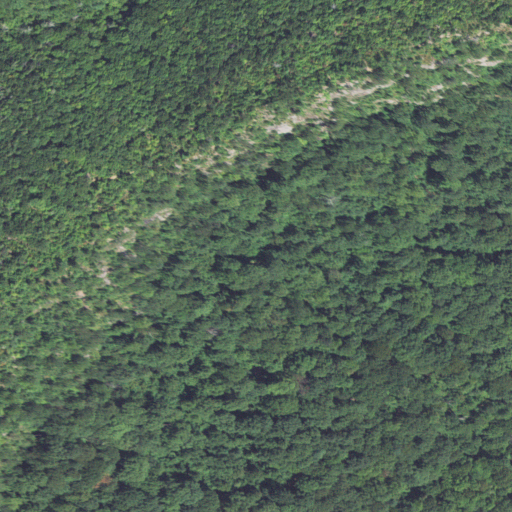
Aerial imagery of cliff(s) in North Carolina named Worlds Edge containing deciduous forest, mixed forest, and open development